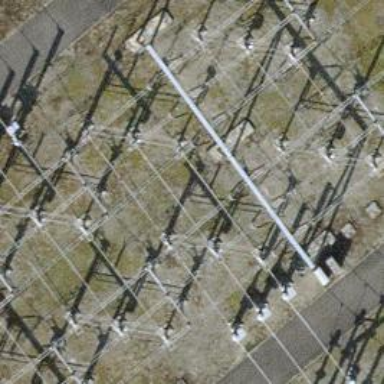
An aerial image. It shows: Power line carrying busbar.